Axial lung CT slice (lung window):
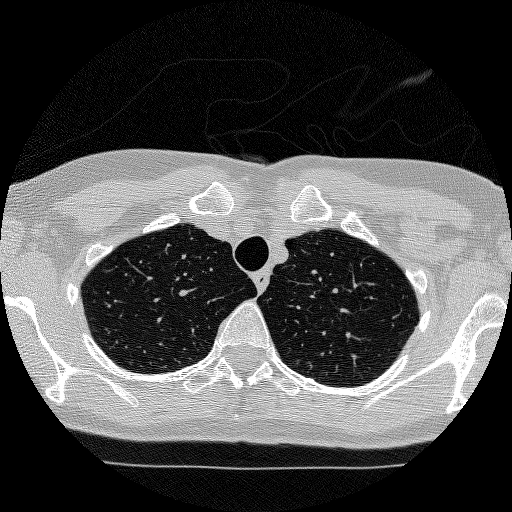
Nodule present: no